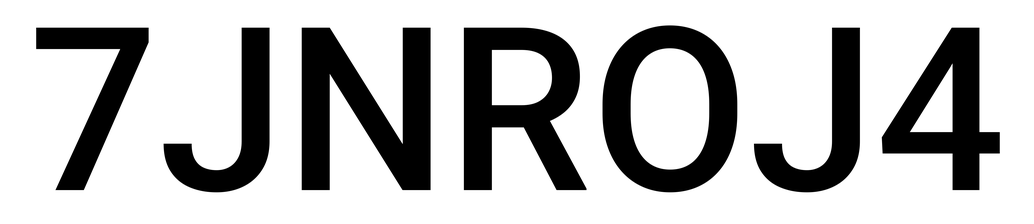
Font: Roboto_Medium